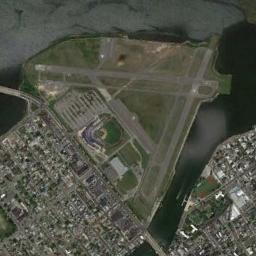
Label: airport